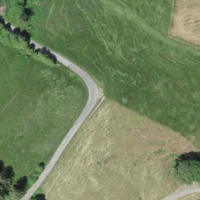
EUNIS habitat code: 24
Species observed at this site:
Lanius collurio